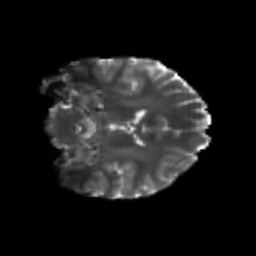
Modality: T2w
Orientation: coronal
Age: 19
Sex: male
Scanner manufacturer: siemens
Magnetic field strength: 3 T
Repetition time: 3.5 s
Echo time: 0.104 s